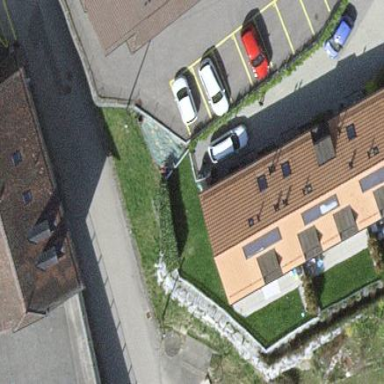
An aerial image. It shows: Residential building.